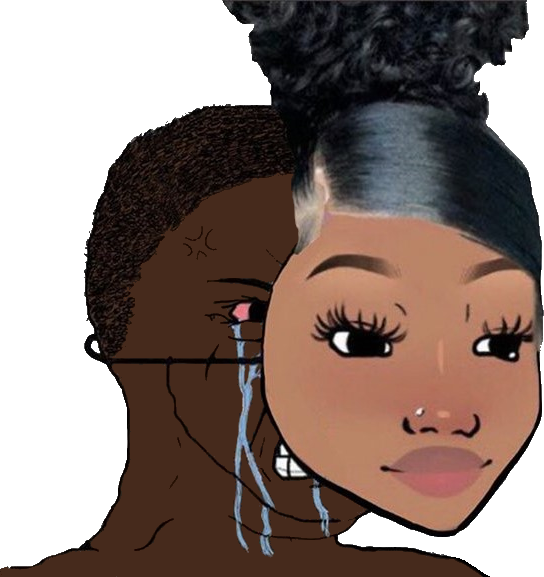
Label: 5_Blackjak